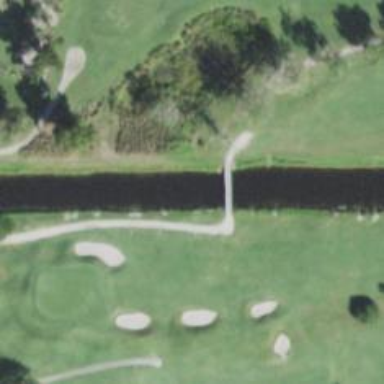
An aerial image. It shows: Bridge over path used as golf cartpath.